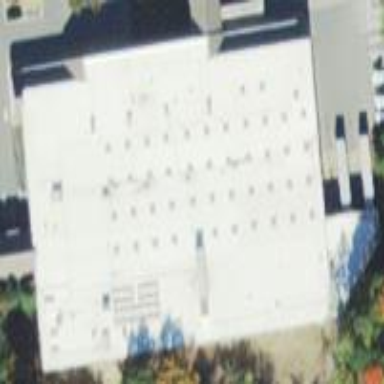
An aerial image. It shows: Building.